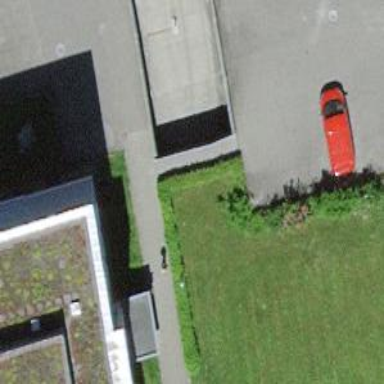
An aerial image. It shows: Parking entrance.